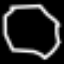
Label: octagon